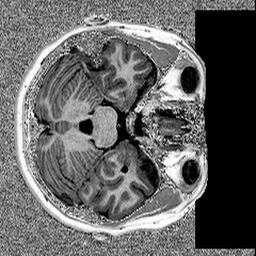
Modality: MP2RAGE
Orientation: axial
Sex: female